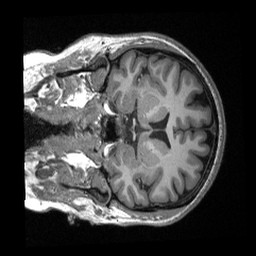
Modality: T1w
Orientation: coronal
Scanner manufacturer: siemens
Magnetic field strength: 3 T
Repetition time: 2.3 s
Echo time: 0.00308 s